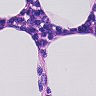
Metastatic tissue present: no